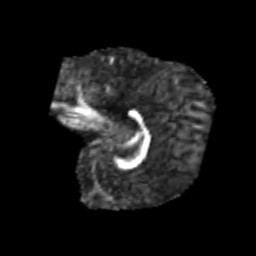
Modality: FA
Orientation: sagittal
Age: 6
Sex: male
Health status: healthy